Field crop: maize
Growth stage: 2
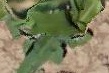
Species: maize